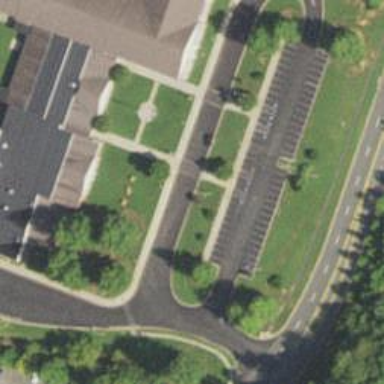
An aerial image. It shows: Parking space is available.